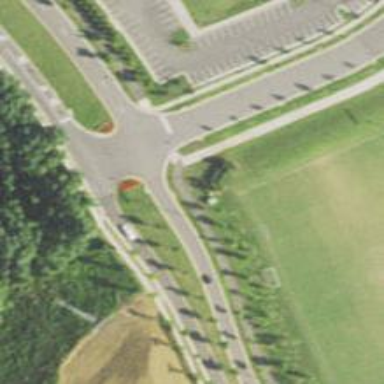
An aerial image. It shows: Unmarked crossing on cycleway road.